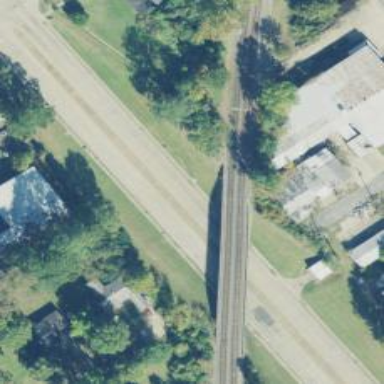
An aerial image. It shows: Railway bridge.